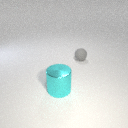
small gray rubber sphere to the right of large cyan metal cylinder